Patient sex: F
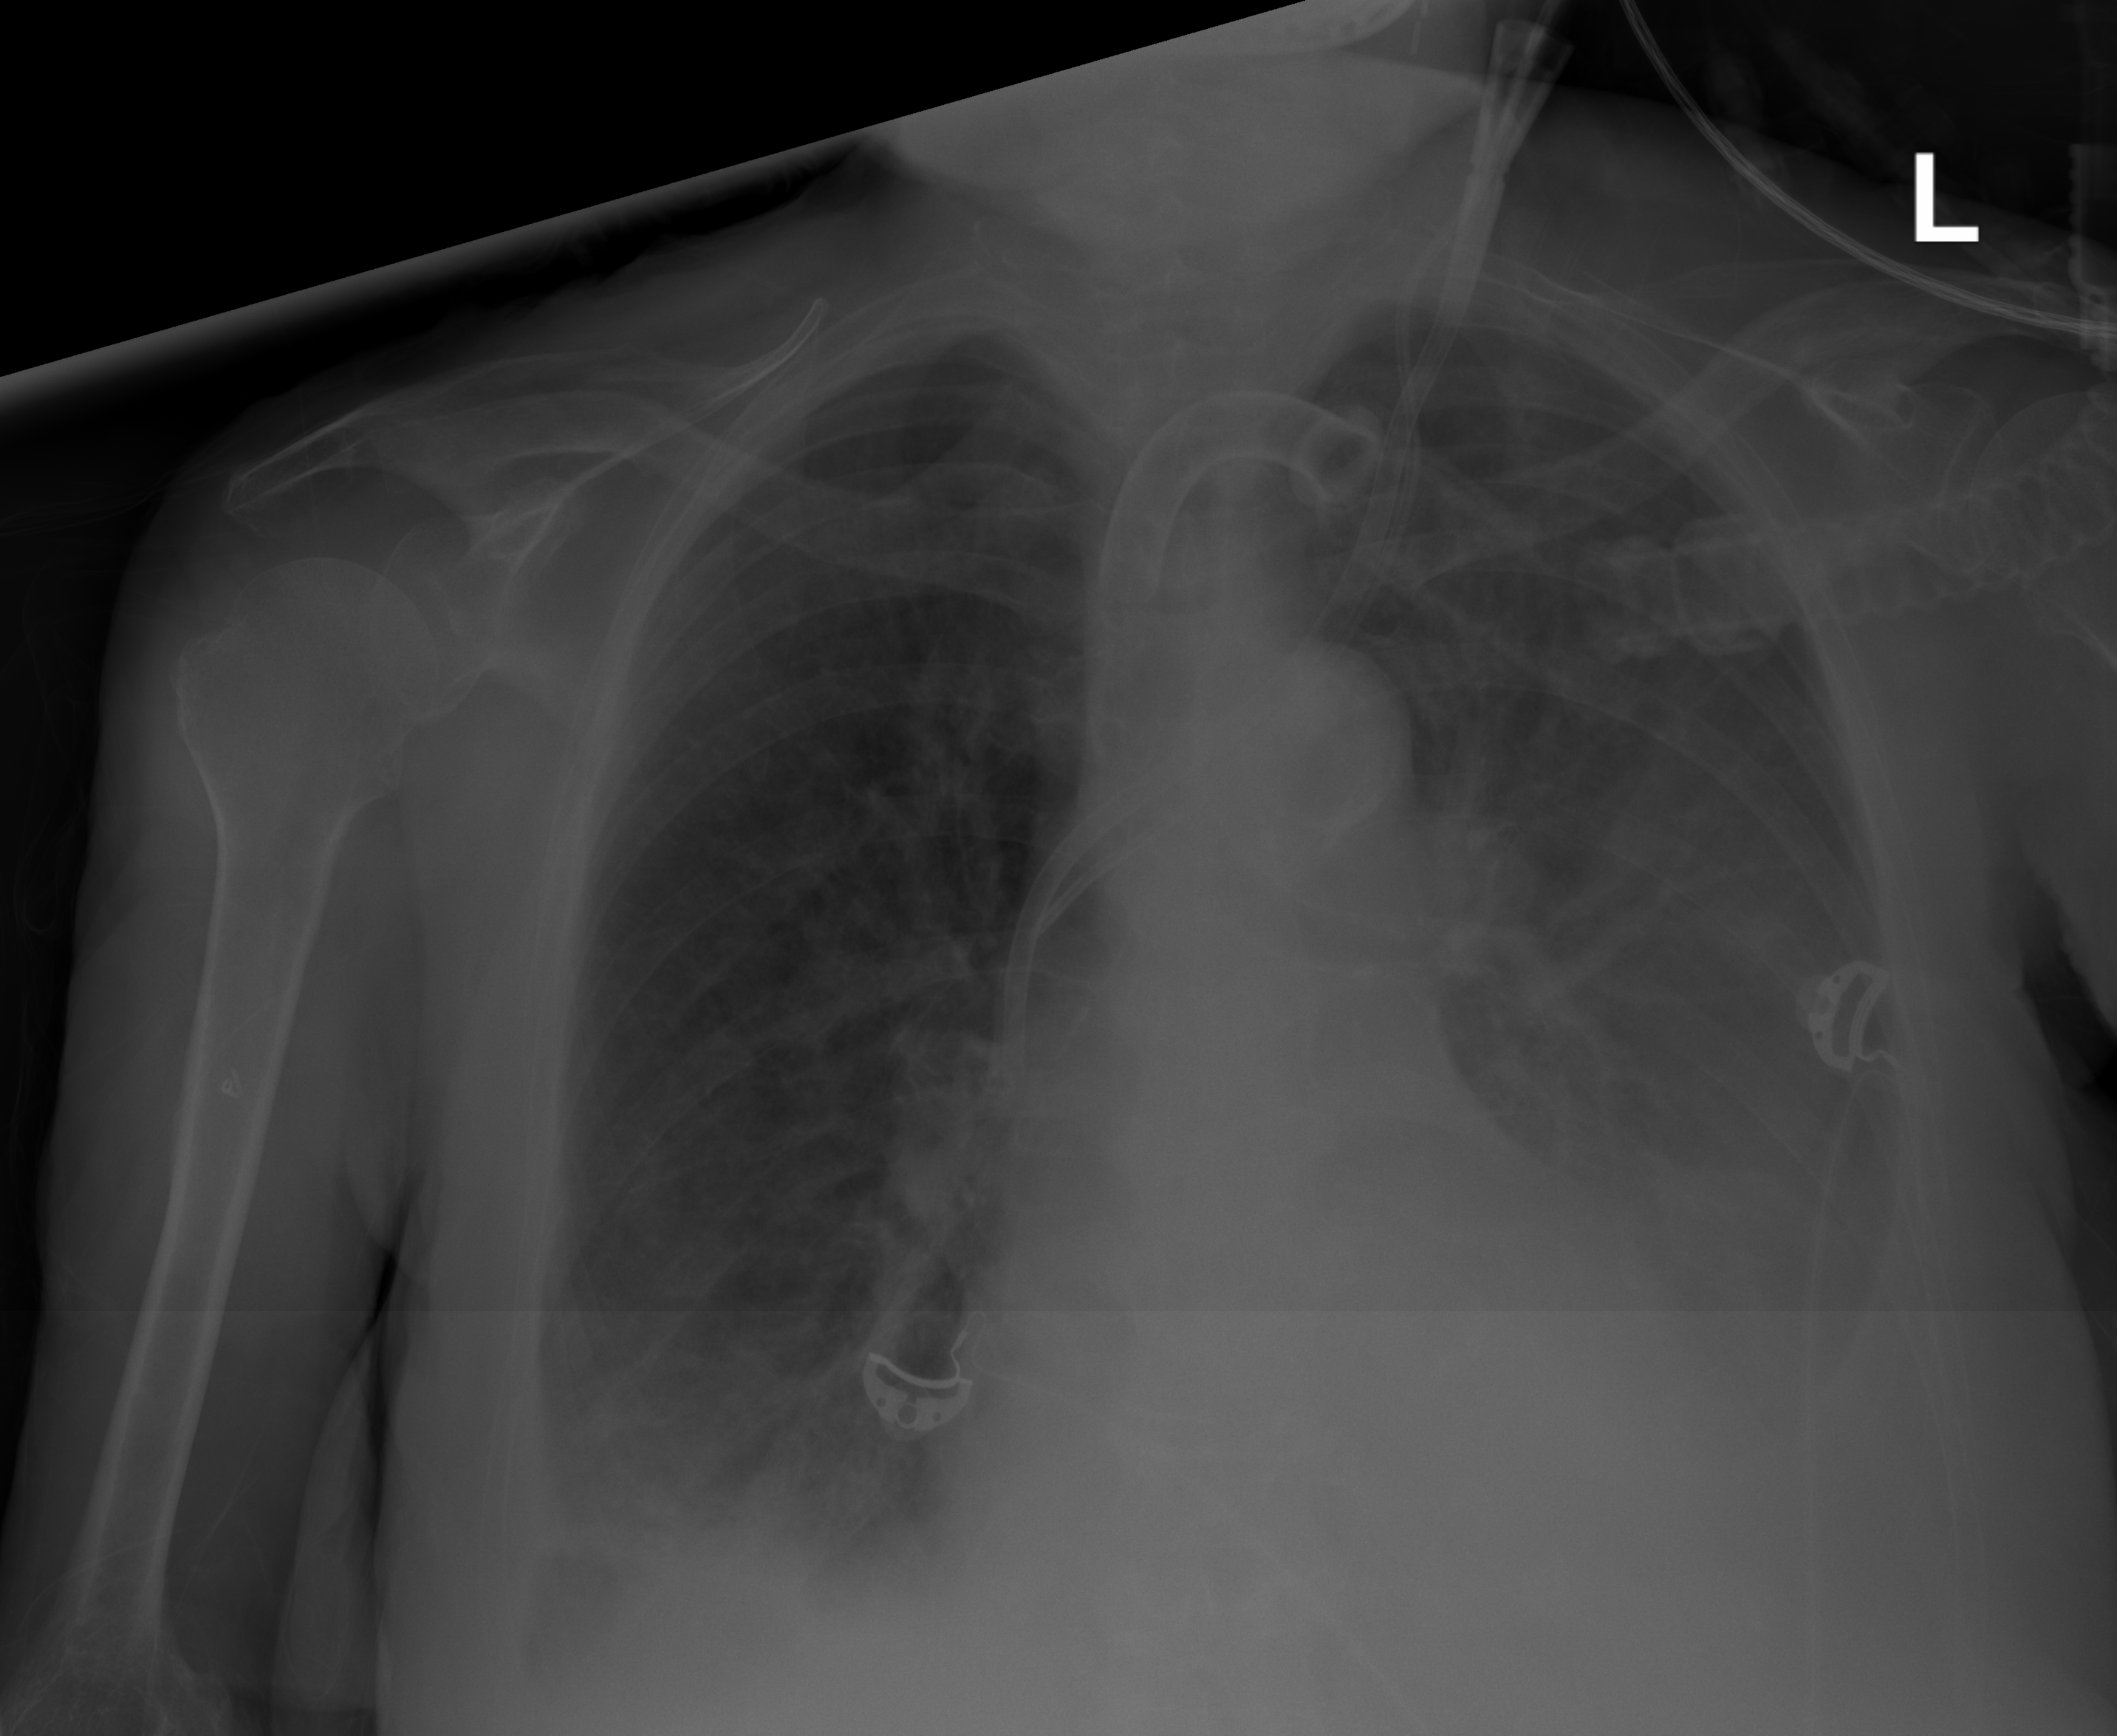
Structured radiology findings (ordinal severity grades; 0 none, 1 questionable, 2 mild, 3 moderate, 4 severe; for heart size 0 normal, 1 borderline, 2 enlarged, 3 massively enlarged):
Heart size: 1
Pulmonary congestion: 0
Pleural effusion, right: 2
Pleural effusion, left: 2
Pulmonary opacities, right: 2
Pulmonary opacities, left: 2
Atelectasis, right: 2
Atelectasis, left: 2